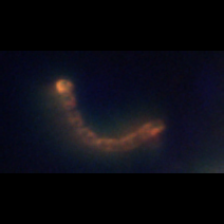
Taxon: Chaetoceros
Group: Diatoms